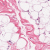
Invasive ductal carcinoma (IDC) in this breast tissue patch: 0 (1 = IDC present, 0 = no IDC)